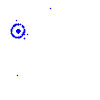
Particle: kaon